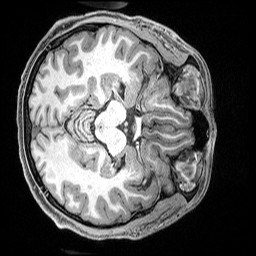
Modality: T1w
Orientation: axial
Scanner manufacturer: siemens
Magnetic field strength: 3 T
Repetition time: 2.5 s
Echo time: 0.0029 s